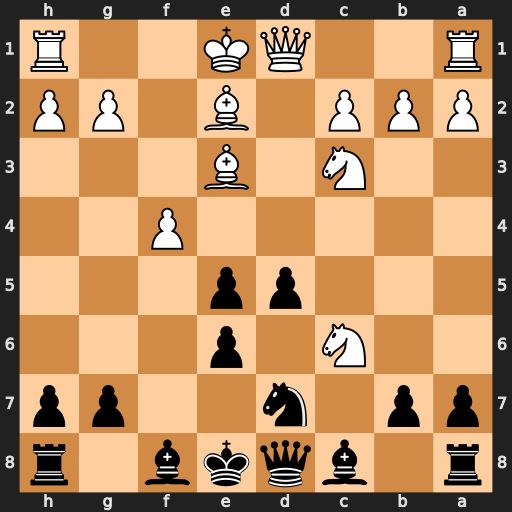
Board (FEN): r1bqkb1r/pp1n2pp/2N1p3/3pp3/5P2/2N1B3/PPP1B1PP/R2QK2R
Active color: b
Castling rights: KQkq
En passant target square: -
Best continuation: bxc6